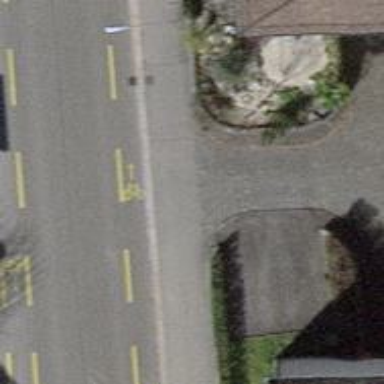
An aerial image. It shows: Unmarked crossing with traffic calming table.